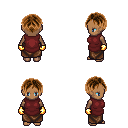
a pixel art fantasy rpg character, female body template, human, dark skin, maroon tunic, robe skirt, brown parted hairstyle, gold gloves, four views (front, back, left, right), 2x2 character sprite sheet, small pixel art, hard edges, no anti-aliasing